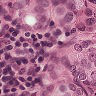
Metastatic tissue present: yes